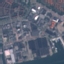
Land use / land cover class: Industrial